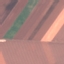
Label: AnnualCrop